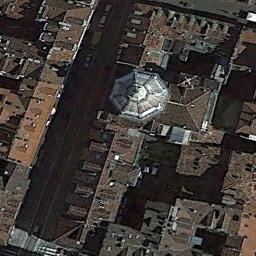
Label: church